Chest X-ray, PA view. Patient: 57 years old, sex F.
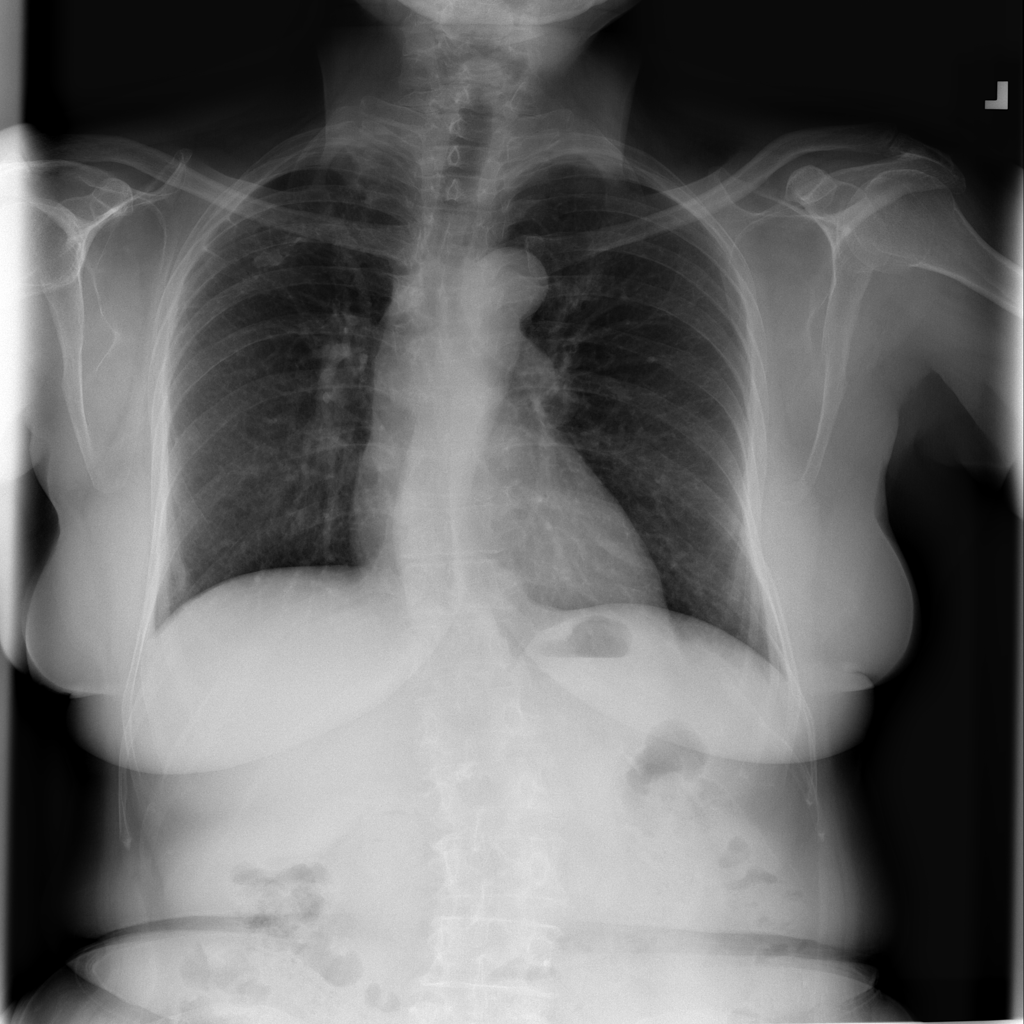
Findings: Infiltration, Nodule